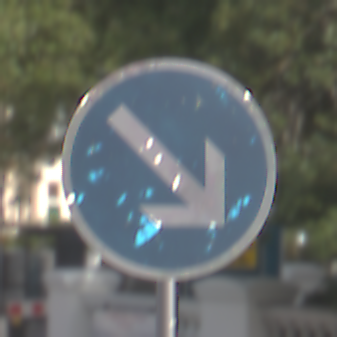
Verkehrszeichen: VorgeschriebeneVorbeifahrtRechts
Umgebung: Outdoor, Urban
Tageszeit: MorningAfternoon
Wetter: PartlyCloudy
Licht: Natural
Jahreszeit: NotSpecified
Kontrast: HighContrast